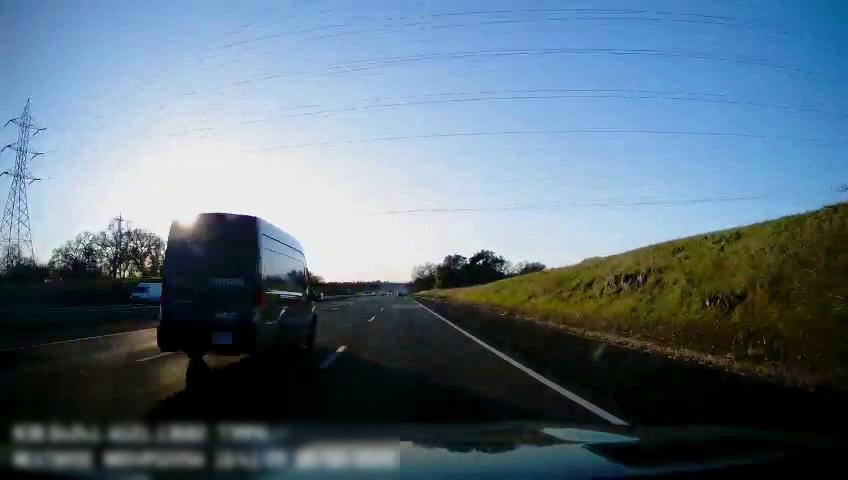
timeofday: Day
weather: Cloudy
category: Drivable Space
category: Vehicles | Van
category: Vehicles | Van
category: Lanes | Alternate Lane
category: Lanes | Current Lane
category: Lanes | Current Lane
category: Lanes | Alternate Lane